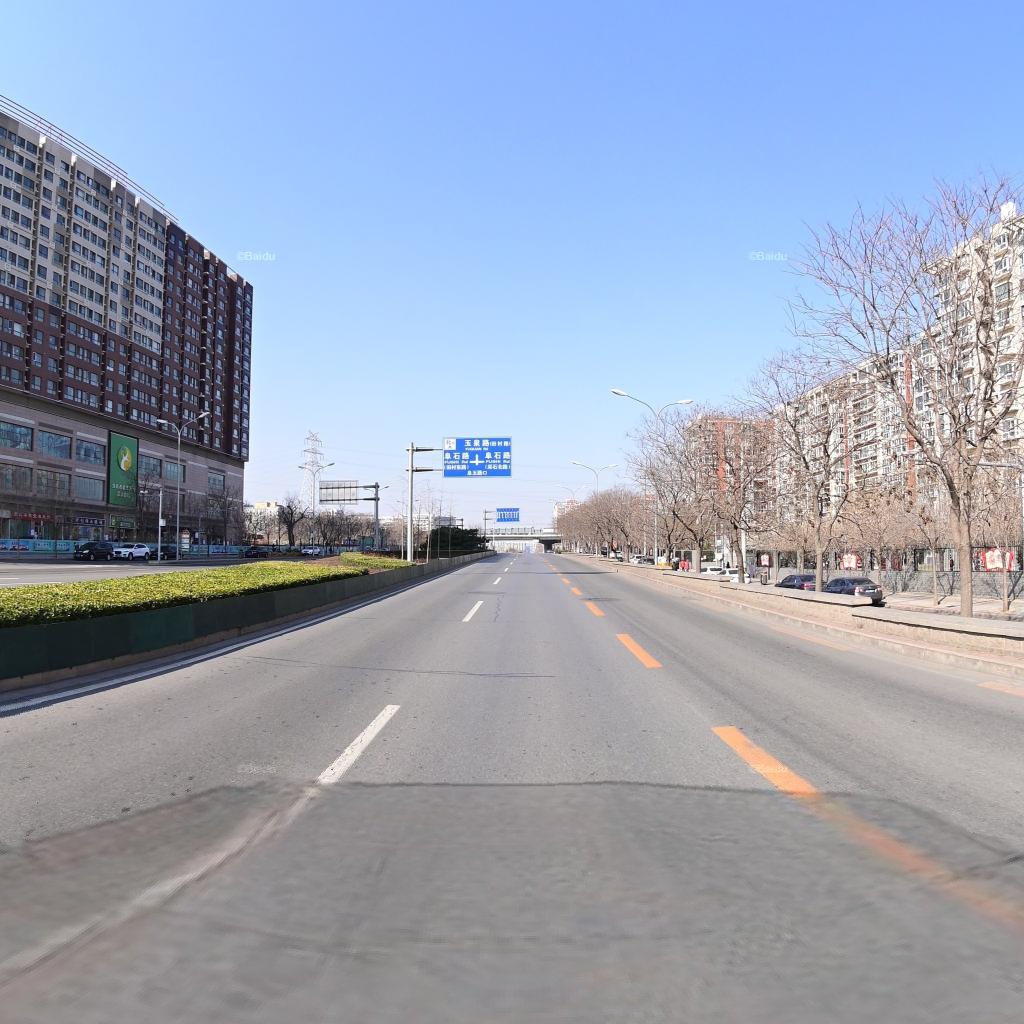
Region: Haidian
Road damage annotations: transverse patch, longitudinal patch, manhole cover, manhole cover